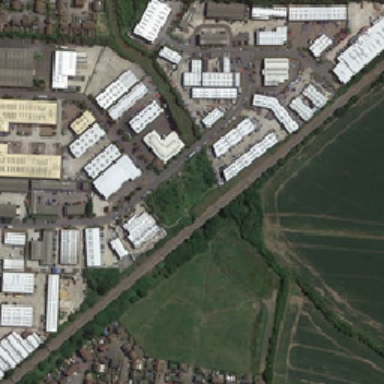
Many white buildings and many green plants are on both sides of the road .